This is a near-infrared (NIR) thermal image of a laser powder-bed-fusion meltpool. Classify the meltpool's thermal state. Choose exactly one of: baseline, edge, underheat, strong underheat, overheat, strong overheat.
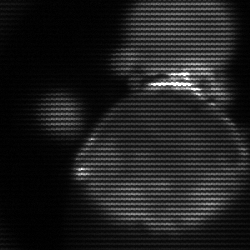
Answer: edge